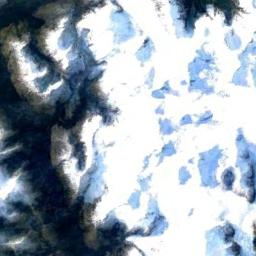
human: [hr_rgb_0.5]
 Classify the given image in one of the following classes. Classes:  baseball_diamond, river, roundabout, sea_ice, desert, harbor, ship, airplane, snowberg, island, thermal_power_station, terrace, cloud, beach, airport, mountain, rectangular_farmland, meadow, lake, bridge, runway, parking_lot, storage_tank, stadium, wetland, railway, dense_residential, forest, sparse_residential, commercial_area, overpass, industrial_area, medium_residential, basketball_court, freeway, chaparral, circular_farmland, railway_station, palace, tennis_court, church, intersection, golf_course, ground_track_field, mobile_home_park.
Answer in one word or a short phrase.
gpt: snowberg